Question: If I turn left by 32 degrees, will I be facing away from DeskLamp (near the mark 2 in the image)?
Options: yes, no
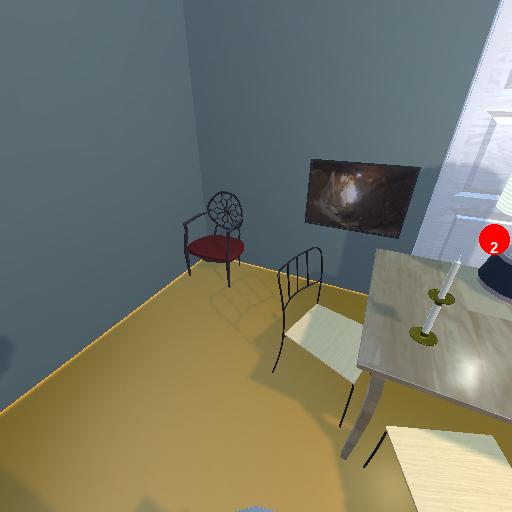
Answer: yes